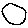
Label: circle